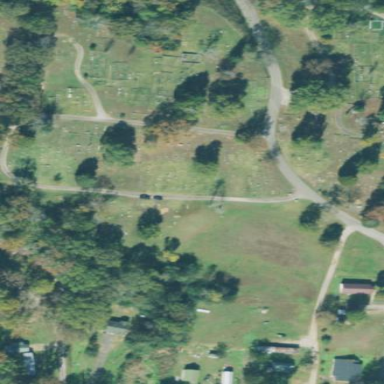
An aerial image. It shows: Cemetery.